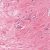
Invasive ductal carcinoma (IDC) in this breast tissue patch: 0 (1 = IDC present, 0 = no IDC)